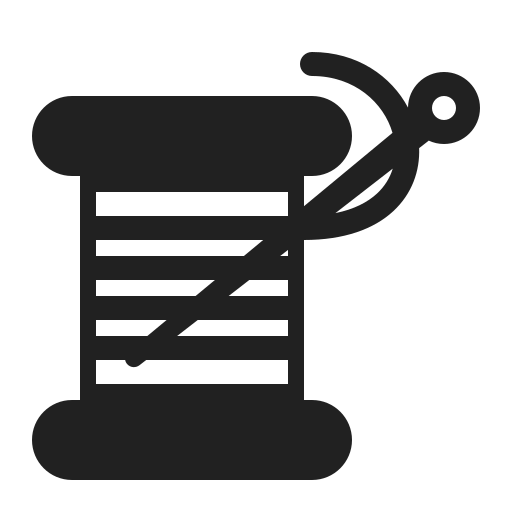
thread high contrast